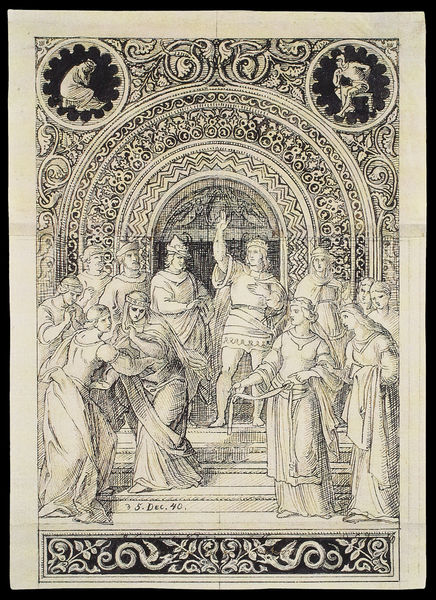
Titel: Der Streit der Königinnen vor dem Portal des Wormser Domes
Künstler: Julius Schnorr von Carolsfeld
Institution: Privatbesitz
Schlagwörter: hand, held, mann, umhang, weiß, frauen, menschen, bewegung, frau, hut, kleid, kleider, männer, schwarz, skizze, zeichnung, gürtel, muster, ornament, mütze, arm, bibel, haare, gewänder, bühne, krone, rund, bogen, graphik, rundbogen, angst, treppe, könig, floral, ornamente, stufen, tor, schauspiel, bögen, eingang, druck, soldat, herrscher, entwurf, ornamental, portal, zickzack, verschlungen, schlangen, historismus, könige, königin, schwur, rondo, dezember, jungfrauen, ornamen, julius schnorr von carolsfeld, 1890, 5. dezember